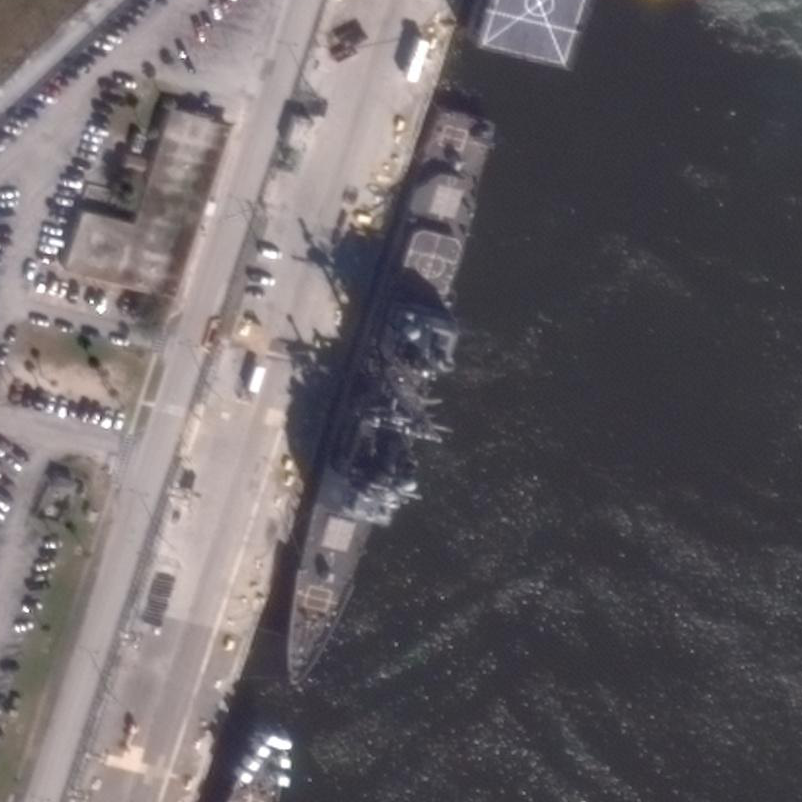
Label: Ticonderoga-class_cruiser